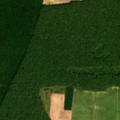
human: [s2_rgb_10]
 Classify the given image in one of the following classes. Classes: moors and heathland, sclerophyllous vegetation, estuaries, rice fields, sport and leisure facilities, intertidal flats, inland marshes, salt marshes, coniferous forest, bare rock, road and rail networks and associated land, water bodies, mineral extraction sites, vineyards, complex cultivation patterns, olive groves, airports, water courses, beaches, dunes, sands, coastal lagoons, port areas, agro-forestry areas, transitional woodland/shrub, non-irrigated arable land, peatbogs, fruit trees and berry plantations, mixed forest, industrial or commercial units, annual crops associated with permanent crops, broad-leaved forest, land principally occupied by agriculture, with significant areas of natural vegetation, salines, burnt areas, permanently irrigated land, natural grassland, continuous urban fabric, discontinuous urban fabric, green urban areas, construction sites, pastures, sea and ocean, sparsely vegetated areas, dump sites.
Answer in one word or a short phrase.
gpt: non-irrigated arable land, broad-leaved forest, transitional woodland/shrub